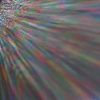
Label: sunburn